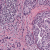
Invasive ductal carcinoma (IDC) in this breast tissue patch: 1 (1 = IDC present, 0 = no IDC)